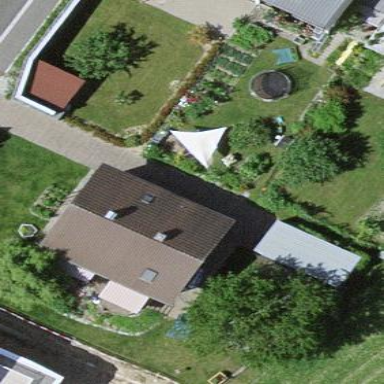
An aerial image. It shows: Simple and straightforward house.